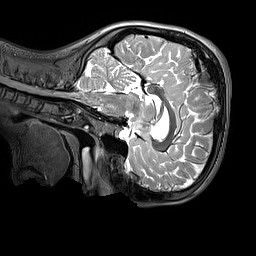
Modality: T2w
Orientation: sagittal
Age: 11
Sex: male
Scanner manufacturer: siemens
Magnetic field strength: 3 T
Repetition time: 3.2 s
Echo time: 0.408 s